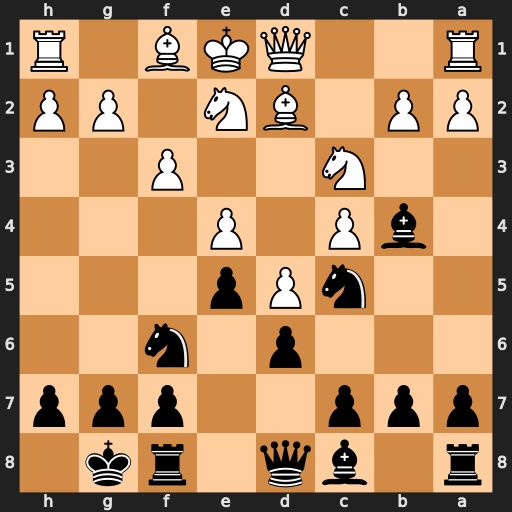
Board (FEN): r1bq1rk1/ppp2ppp/3p1n2/2nPp3/1bP1P3/2N2P2/PP1BN1PP/R2QKB1R
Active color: b
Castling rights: KQ
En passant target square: -
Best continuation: Nd3#